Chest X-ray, AP view. Patient: 73 years old, sex M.
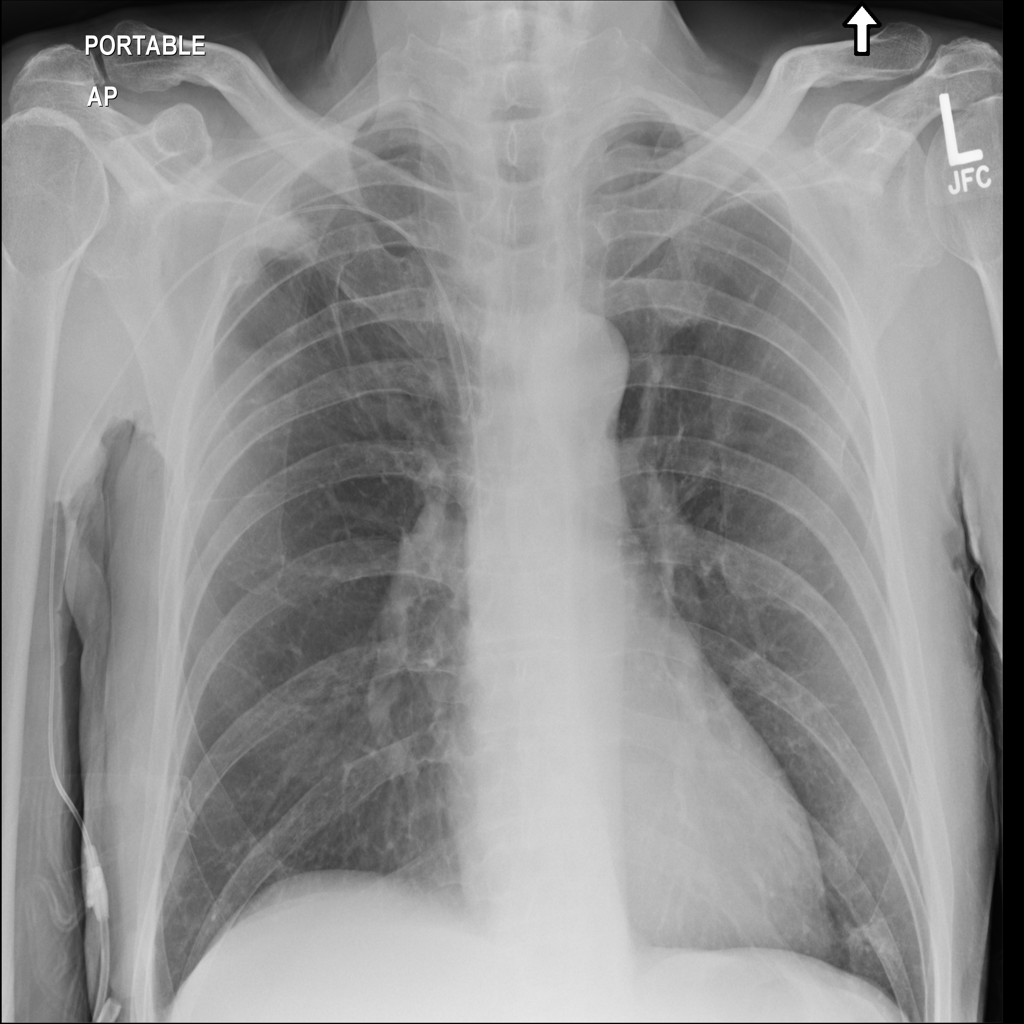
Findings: No Finding